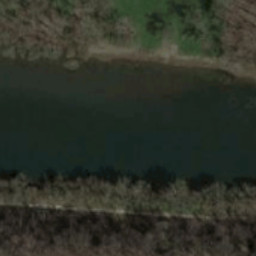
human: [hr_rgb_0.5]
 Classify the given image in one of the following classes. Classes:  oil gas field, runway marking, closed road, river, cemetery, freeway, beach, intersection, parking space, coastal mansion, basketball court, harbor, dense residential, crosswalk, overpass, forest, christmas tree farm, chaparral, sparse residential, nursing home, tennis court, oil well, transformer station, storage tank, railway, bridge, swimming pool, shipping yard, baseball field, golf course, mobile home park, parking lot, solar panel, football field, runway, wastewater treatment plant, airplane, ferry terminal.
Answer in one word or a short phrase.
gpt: river